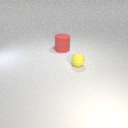
large red rubber cylinder behind small yellow rubber sphere